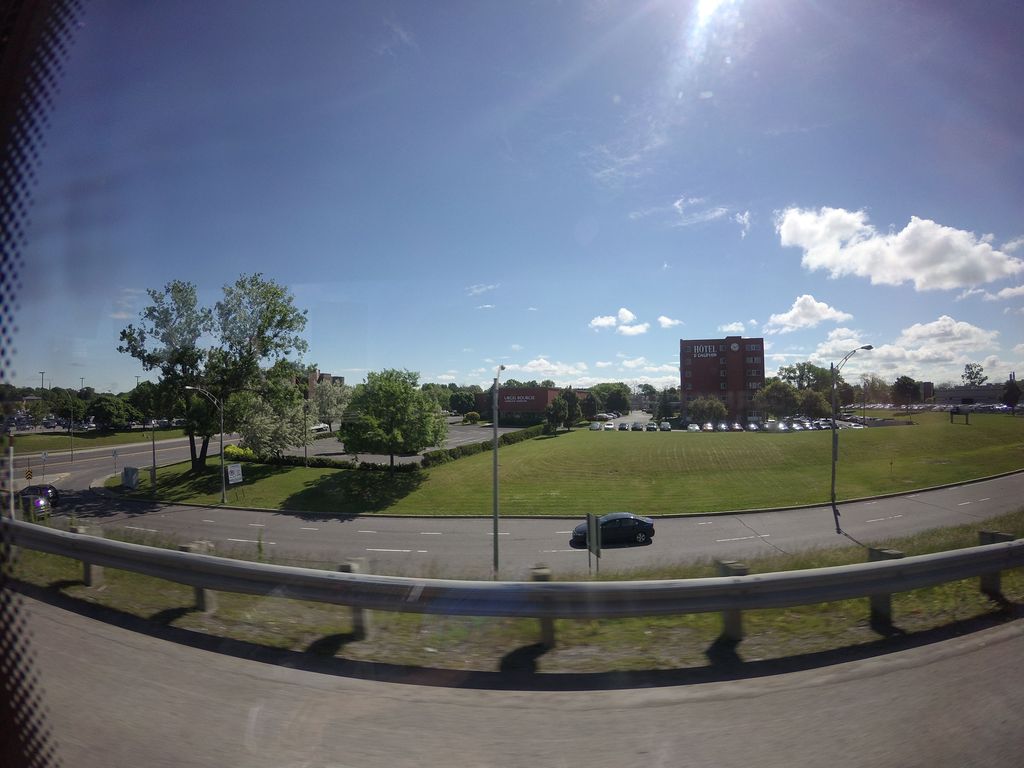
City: montreal